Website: lowes
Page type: review-order
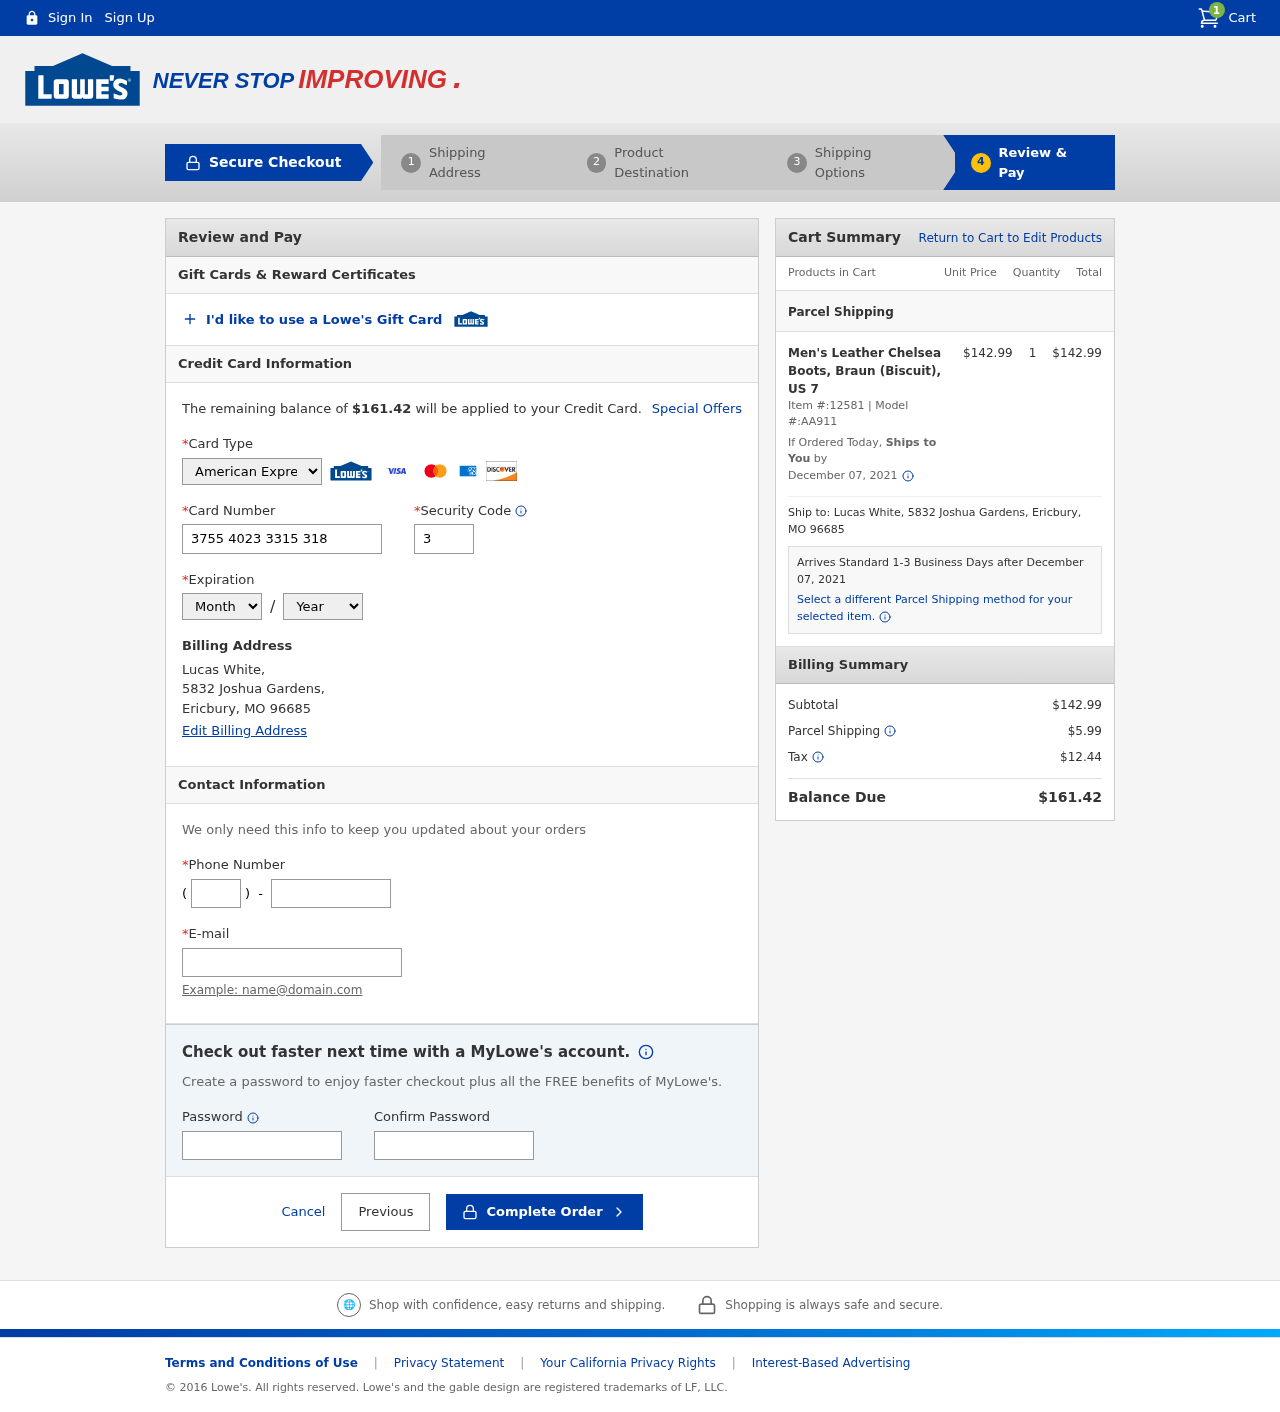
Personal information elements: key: PII_CARD_CVV
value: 3520
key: PII_CARD_EXPIRY_MONTH
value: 11
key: PII_CARD_EXPIRY_YEAR
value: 26
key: PII_CARD_NUMBER
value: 3755 4023 3315 318
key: PII_CARD_TYPE
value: American Express
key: PII_CITY
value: Ericbury
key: PII_EMAIL
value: lucaswhite@hotmail.com
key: PII_FULLNAME
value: Lucas White,
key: PII_PHONE
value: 2277172156
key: PII_PHONE_AREA
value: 227
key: PII_POSTCODE
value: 96685
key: PII_STATE_ABBR
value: MO
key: PII_STREET
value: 5832 Joshua Gardens,
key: PII_FULLNAME2
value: Lucas White
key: PII_STREET2
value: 5832 Joshua Gardens
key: PII_CITY_STATE_ZIP2
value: Ericbury, MO 96685
Product elements: key: PRODUCT1_NAME
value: Men's Leather Chelsea Boots, Braun (Biscuit), US 7
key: PRODUCT1_PRICE
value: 142.99
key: PRODUCT1_QUANTITY
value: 1
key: PRODUCT1_ITEM_NUMBER
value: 12581
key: PRODUCT1_MODEL_NUMBER
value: AA911
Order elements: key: ORDER_NUM_ITEMS
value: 1
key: ORDER_TOTAL
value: $161.42
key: ORDER_SHIPPING_DATE
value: December 07, 2021
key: ORDER_SUBTOTAL
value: $142.99
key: ORDER_SHIPPING_DATE2
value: December 07, 2021
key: ORDER_SUBTOTAL2
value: $142.99
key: ORDER_SHIPPING_COST
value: $5.99
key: ORDER_TAX
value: $12.44